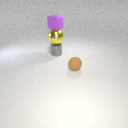
small gray metal cylinder to the left of small brown rubber sphere